Question: I decided that I wanted to learn Jquery Mobile so I set up a test site and instantly came across a weird bug, from what I've read and seen 'data-theme="a"' should be the white theme and 'data-theme="b"' should be the black/grey one. However, for me it's the other way around.. Have I perhaps done something wrong when downloading the library onto my site? And does this matter or should I just ignore it?
The markup:
'''
<!DOCTYPE html>
<html lang="en">
<head>
<meta charset="UTF-8">
<meta name="viewport" content="width=device-width, initial-scale=1.0">
<title>Testing</title>
<link rel="stylesheet" href="http://code.jquery.com/mobile/1.2.1/jquery.mobile-1.2.1.min.css">
<link rel="stylesheet" href="styles/style.css">
</head>
<body>
<div data-role="page" data-theme="a">
<h1>Testing</h1>
</div>
<script src="http://code.jquery.com/jquery-1.8.3.min.js"></script>
<script src="http://code.jquery.com/mobile/1.2.1/jquery.mobile-1.2.1.min.js"></script>
<script src="scripts/main.js"></script>
</body>
</html>
'''
This is what I get with 'data-theme="a"':

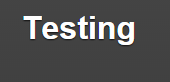
Answer: I think it might be because your using a pretty old version of jquery mobile, I see you're referencing version 1.2.1, try version 1.4.5.